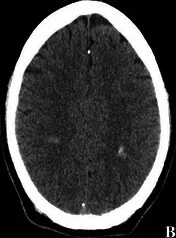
Occipito-temporal.
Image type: radiology (ct)